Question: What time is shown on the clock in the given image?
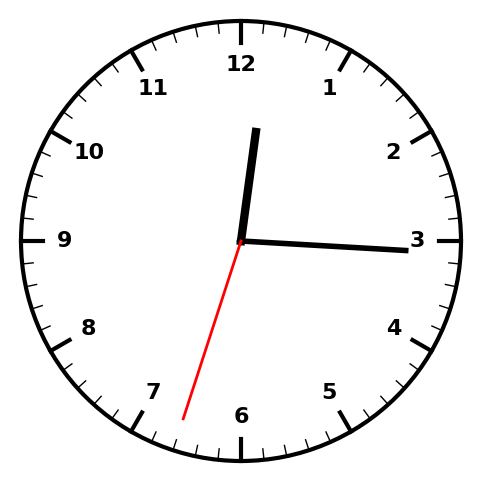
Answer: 12:15:33